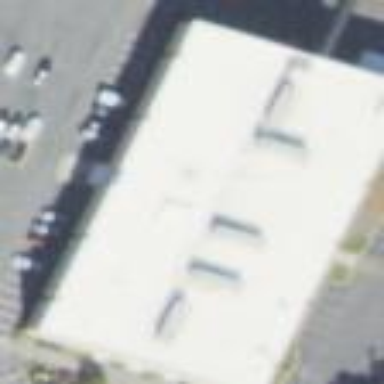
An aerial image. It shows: Building with tan exterior and white roof.